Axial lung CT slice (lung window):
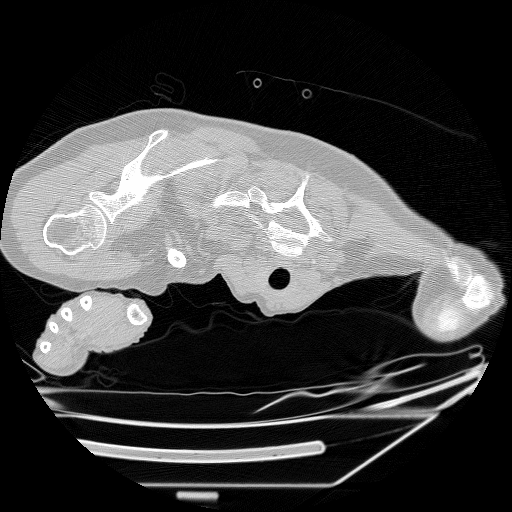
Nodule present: no